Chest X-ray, AP view. Patient: 65 years old, sex M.
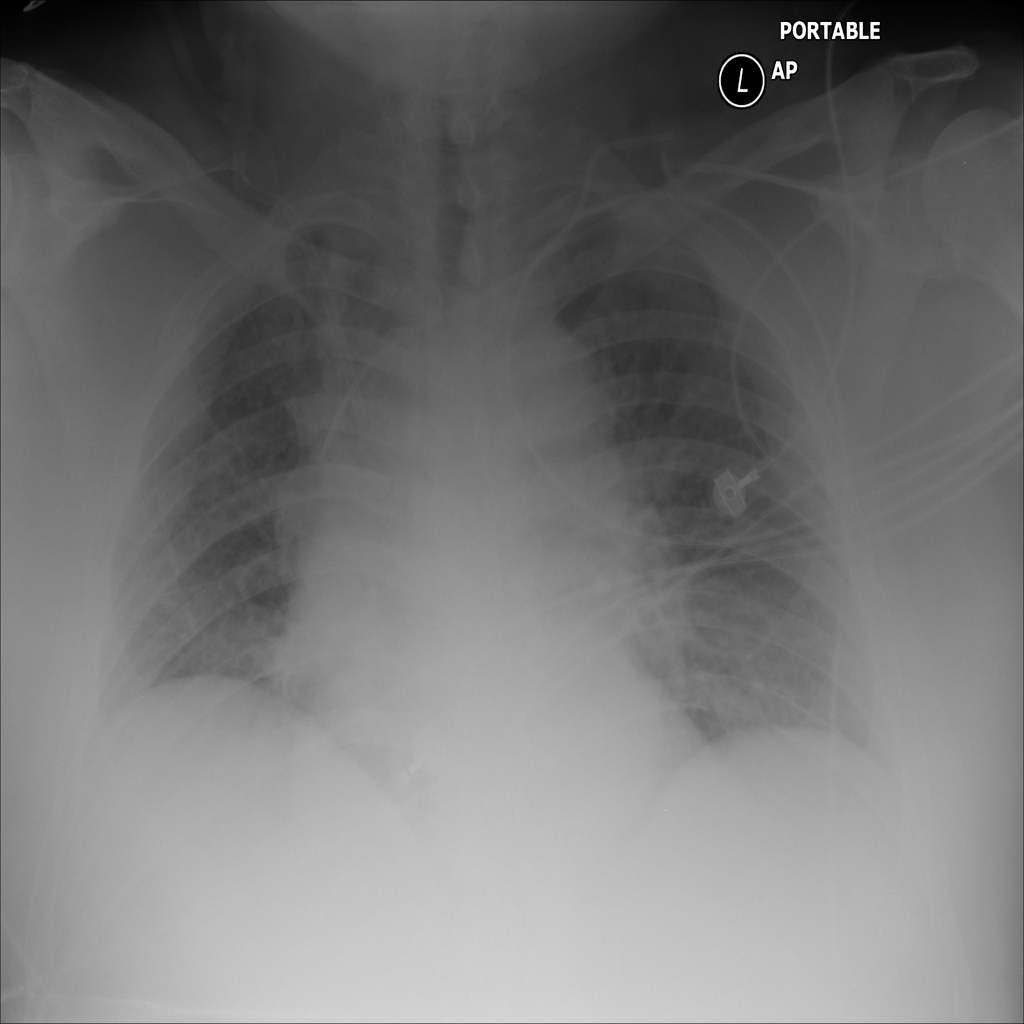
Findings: Consolidation, Edema